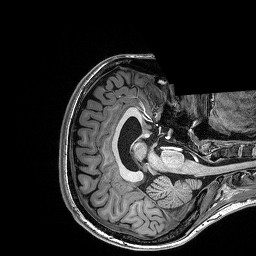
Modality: T1w
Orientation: axial